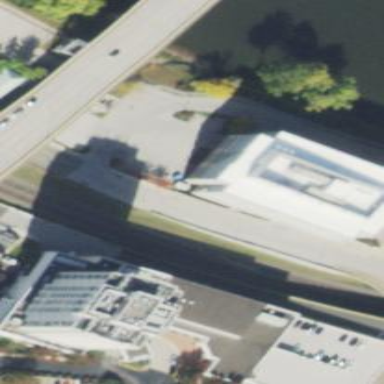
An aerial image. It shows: Part of building is shown in the image.